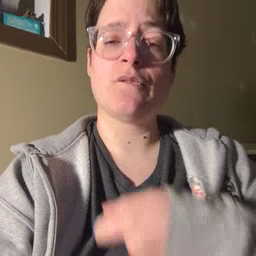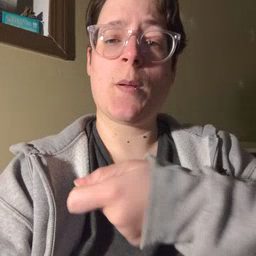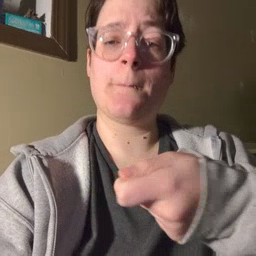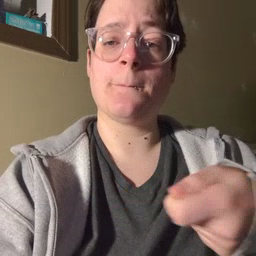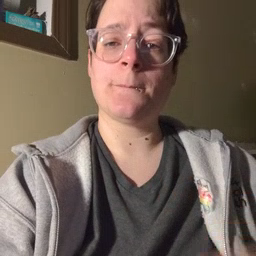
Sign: vacuum